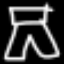
Label: pants